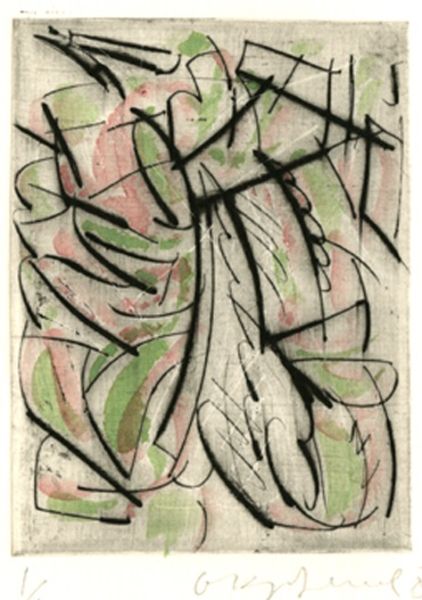
Titel: No. 644, No. 644
Künstler: Oleg Kudriashov
Standort: Amherst (Massachusetts, USA)
Institution: Mead Art Museum, Amherst College
Schlagwörter: white, black, expressionism, green, modern, painting, pattern, pink, print, brown, tree, building, nature, paper, color, line, sketch, abstract, small, square, watercolor, colors, colours, signature, detail, lines, shapes, cloth, rose, pale, colour, linear, modernist, paint, composition, border, geometry, heavy, curves, mount, thin, cluttered, linework, landscae, thick, quick, random, pape, 644